Question: What is the value of this measurement?
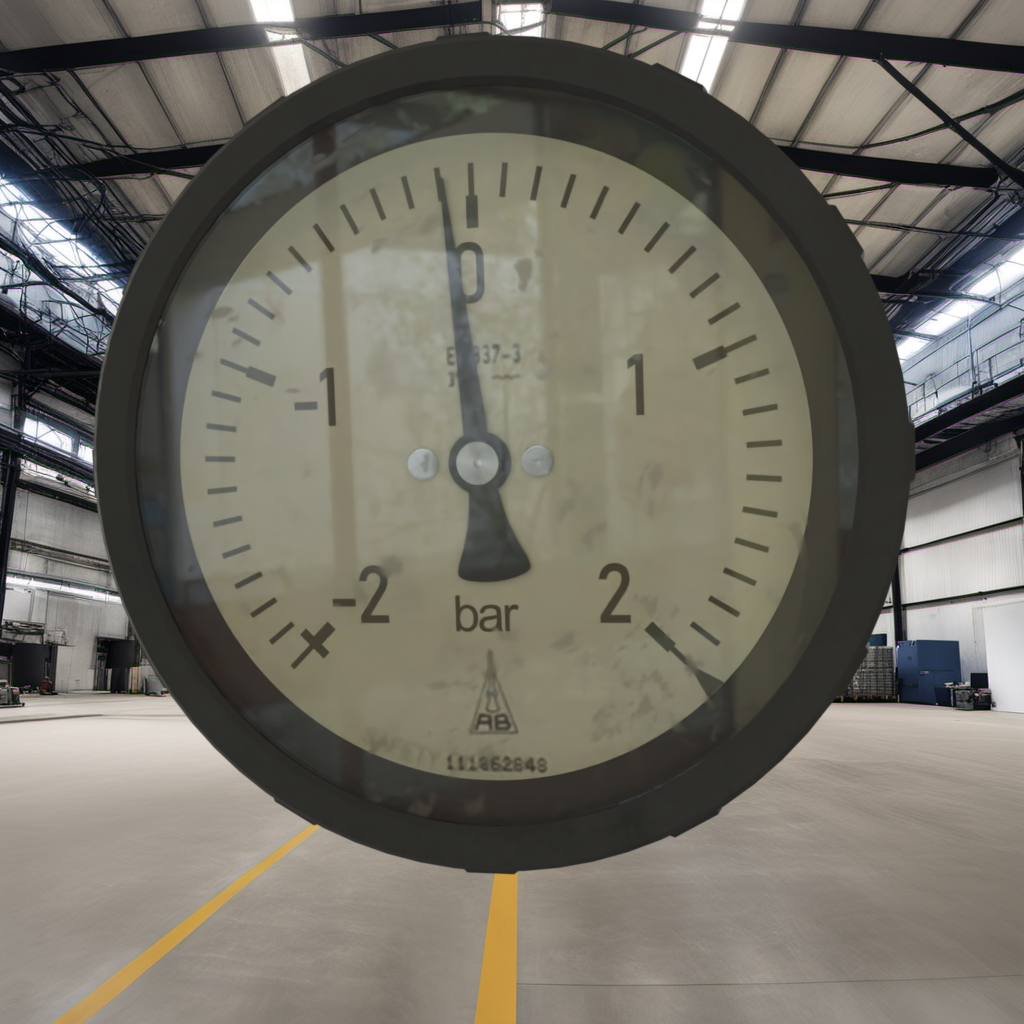
Answer: The result is -0.09
Question: What is the value range of the measurement in the image?
Answer: The range is from -2 to 2
Question: What is the minimum and maximum value range of the measurement in the image?
Answer: The minimum value is -2 and the maximum value is 2